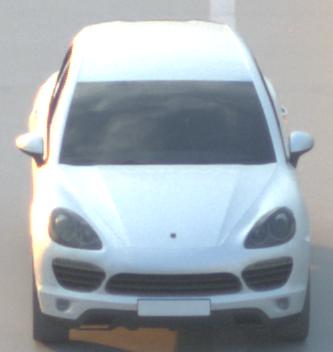
Make: Porsche
Model: Cayenne
Detailed model: Cayenne (958)
Model produced from: 2010/05
Model produced until: 2014/07
Doors: 5
Color: white
Road condition: dry road
Daytime: sunrise or sunset
Contrast: medium contrast